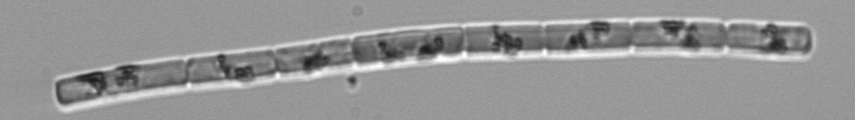
Label: Guinardia_delicatula